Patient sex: M
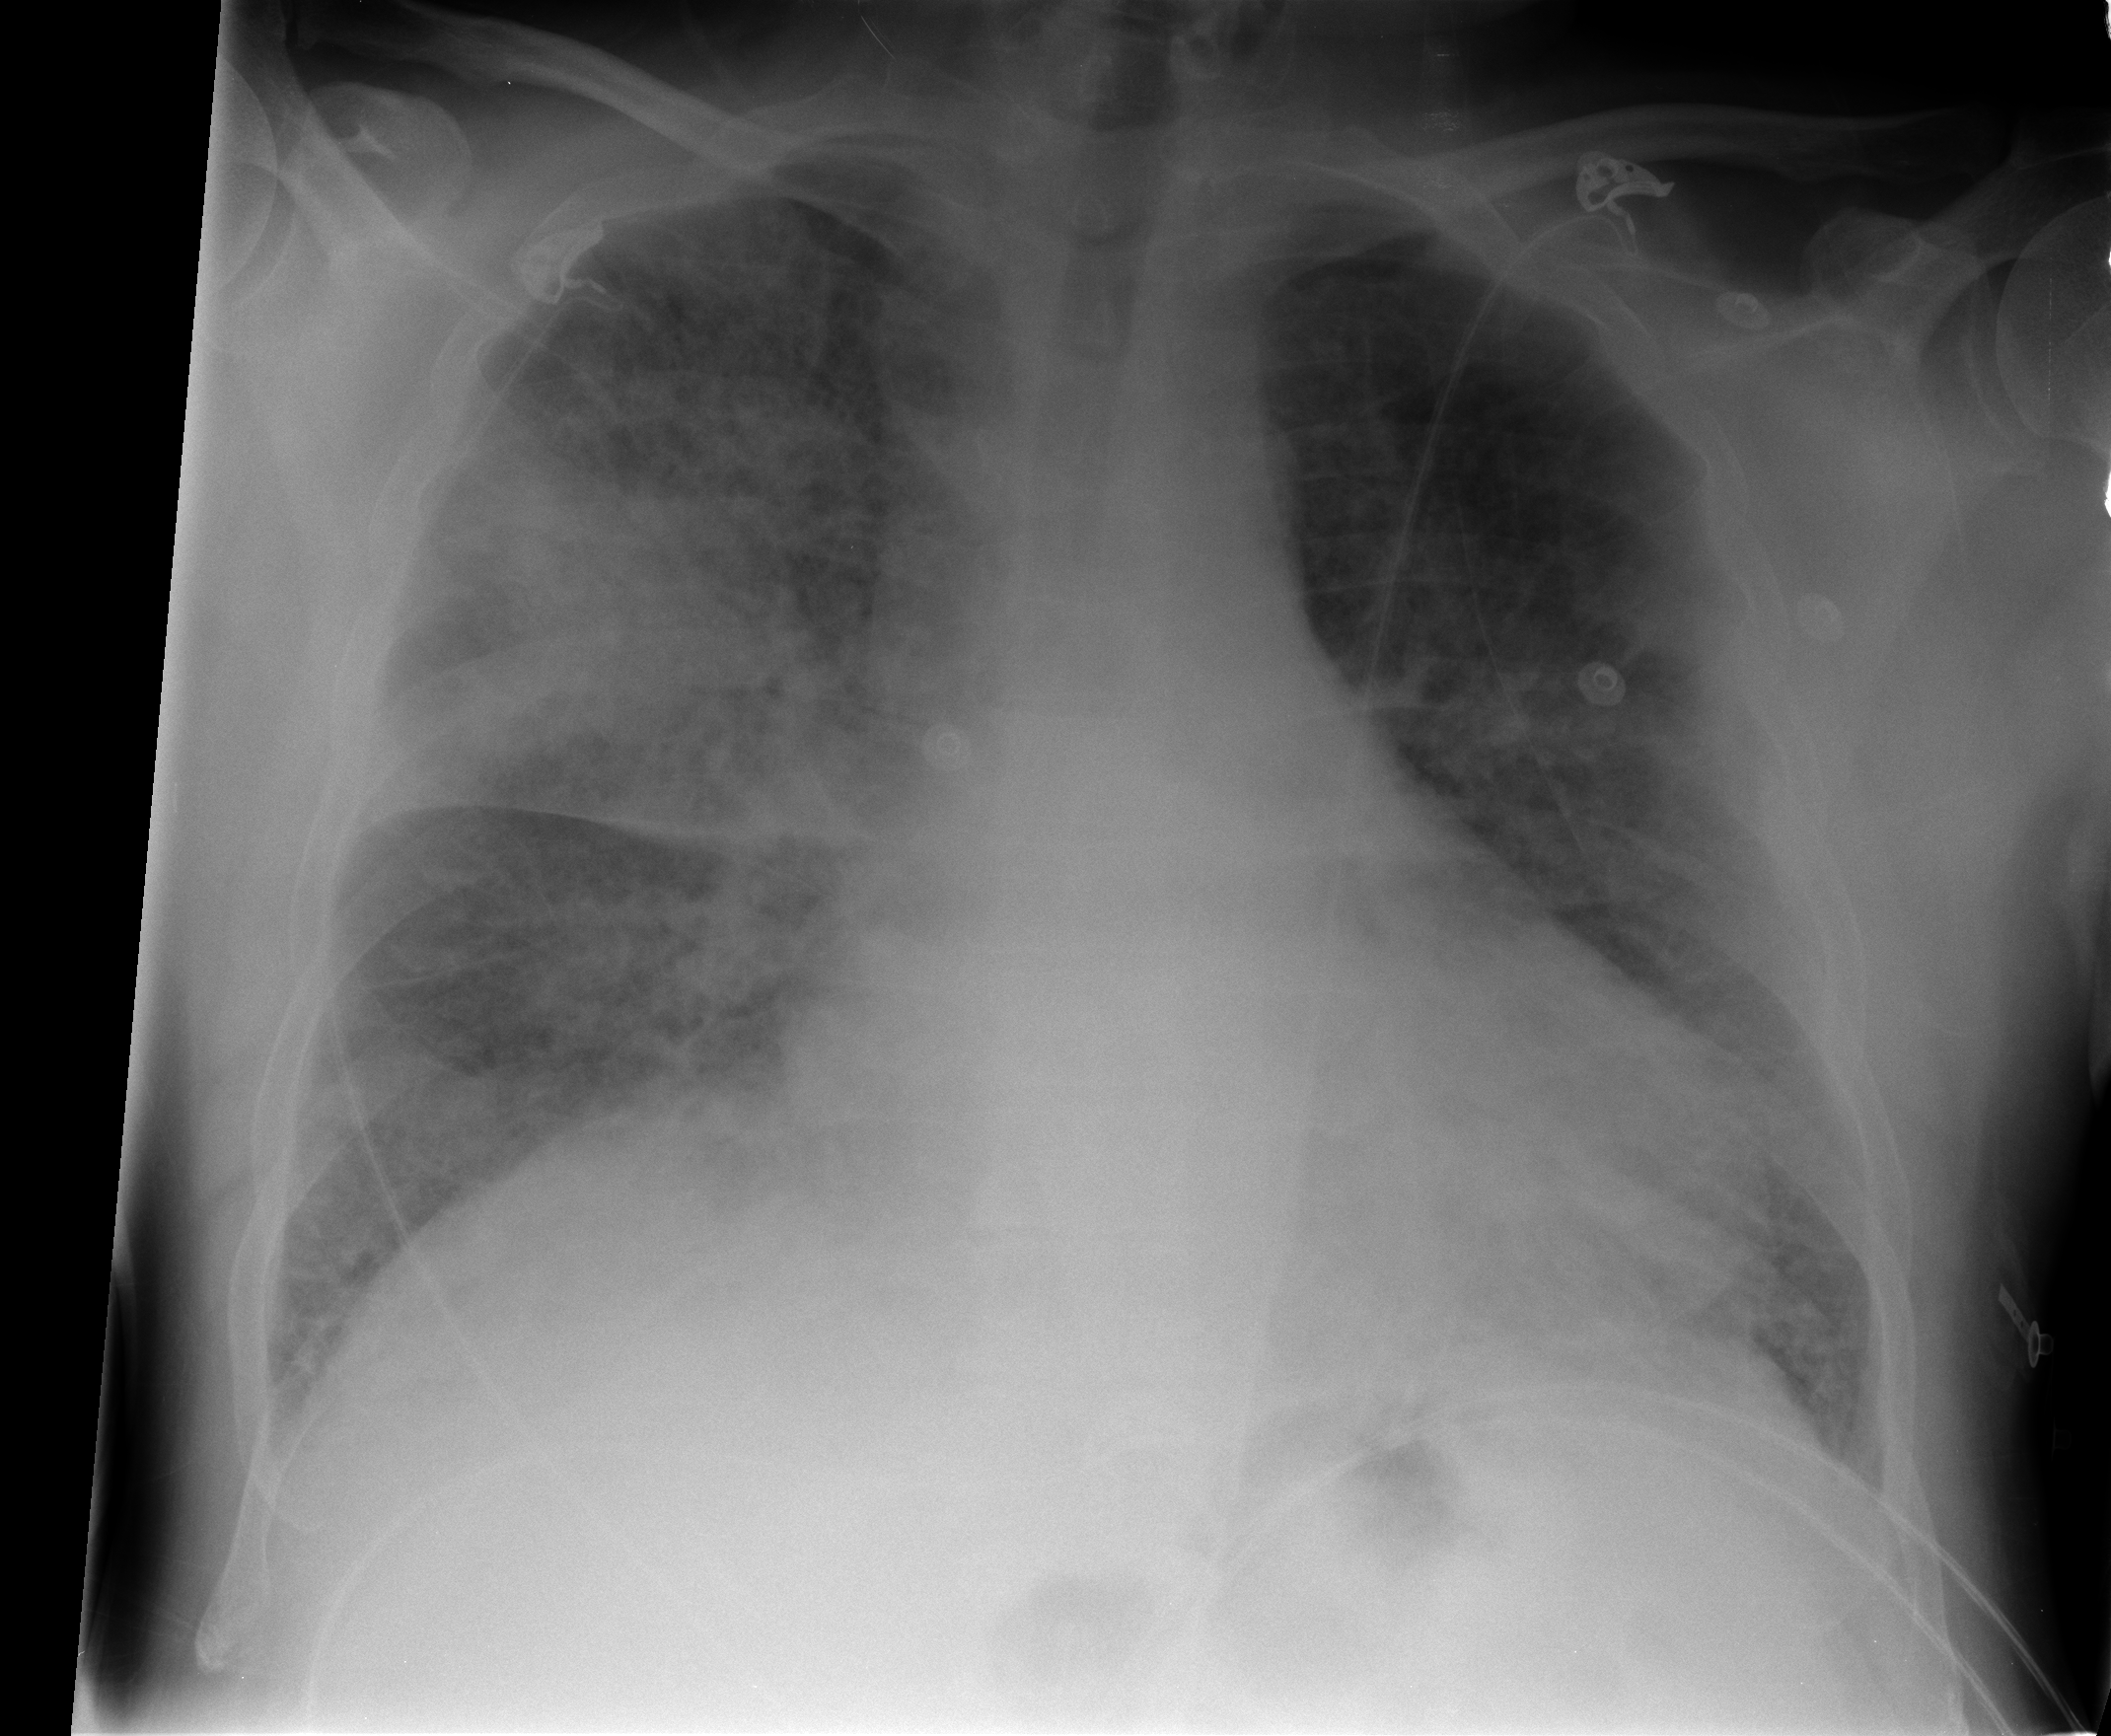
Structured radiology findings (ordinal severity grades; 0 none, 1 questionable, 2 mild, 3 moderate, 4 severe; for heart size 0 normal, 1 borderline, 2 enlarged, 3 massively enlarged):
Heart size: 2
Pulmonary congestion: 2
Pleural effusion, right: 0
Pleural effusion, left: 0
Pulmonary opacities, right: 3
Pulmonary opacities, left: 0
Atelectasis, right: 3
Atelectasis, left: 2